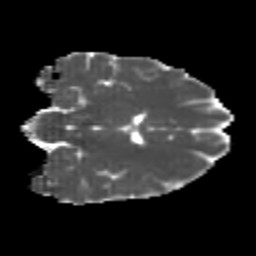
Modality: MD
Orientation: coronal
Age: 26
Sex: female
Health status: healthy
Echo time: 0.074 s